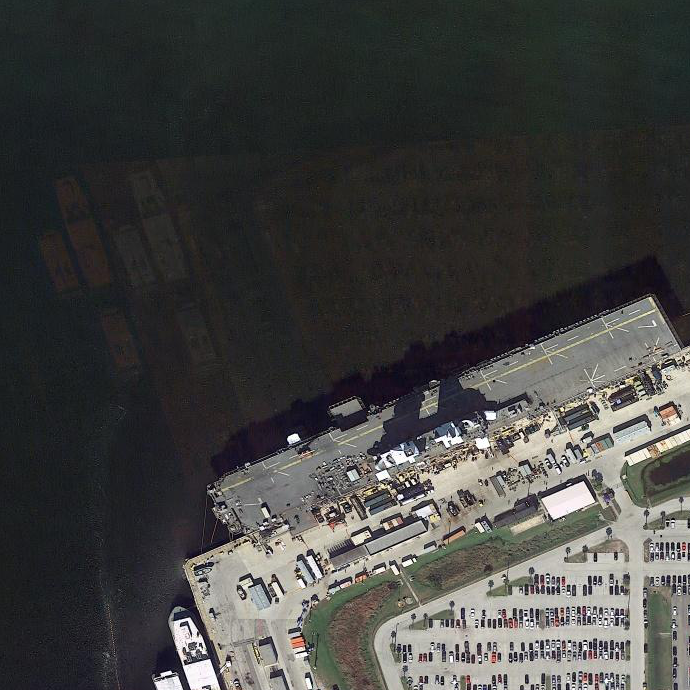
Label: assault